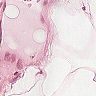
Metastatic tissue present: no